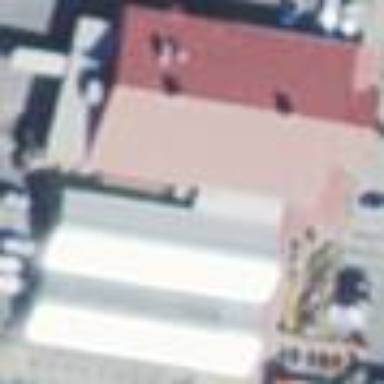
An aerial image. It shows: Supermarket building.